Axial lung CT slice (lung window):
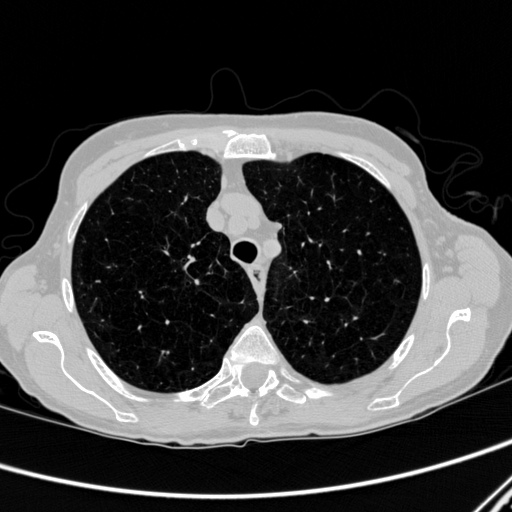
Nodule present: no